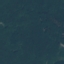
Land use / land cover: Forest